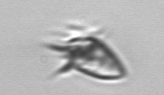
Label: Paratontonia_gracillima